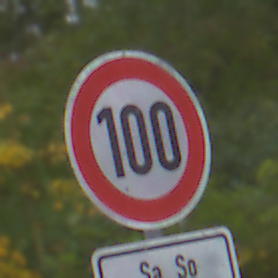
Verkehrszeichen: Geschwindigkeit100
Zusatzzeichen unten: ZeitangabenMitBeschraenkungAufWochentage9
Umgebung: Outdoor, Nature
Tageszeit: Midday
Wetter: Overcast
Licht: Natural
Jahreszeit: Autumn
Kontrast: LowContrast